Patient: sex M, age 58
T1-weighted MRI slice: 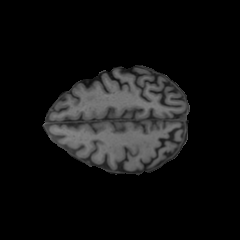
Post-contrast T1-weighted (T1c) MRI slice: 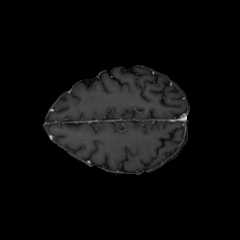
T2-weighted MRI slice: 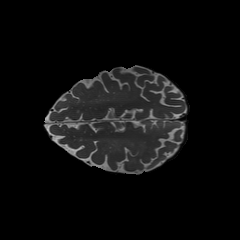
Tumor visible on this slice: no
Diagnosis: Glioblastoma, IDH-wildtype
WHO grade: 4